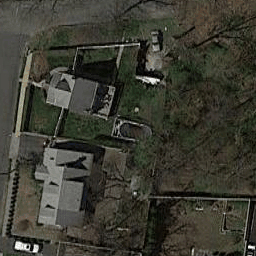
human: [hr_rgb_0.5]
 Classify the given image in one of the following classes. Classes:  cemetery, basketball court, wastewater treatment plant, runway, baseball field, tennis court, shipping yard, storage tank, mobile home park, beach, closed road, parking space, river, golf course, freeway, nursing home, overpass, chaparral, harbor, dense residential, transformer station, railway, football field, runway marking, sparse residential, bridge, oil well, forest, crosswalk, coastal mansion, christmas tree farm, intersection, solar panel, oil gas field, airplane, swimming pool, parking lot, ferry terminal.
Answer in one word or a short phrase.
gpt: sparse residential